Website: lowes
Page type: customer-info-address
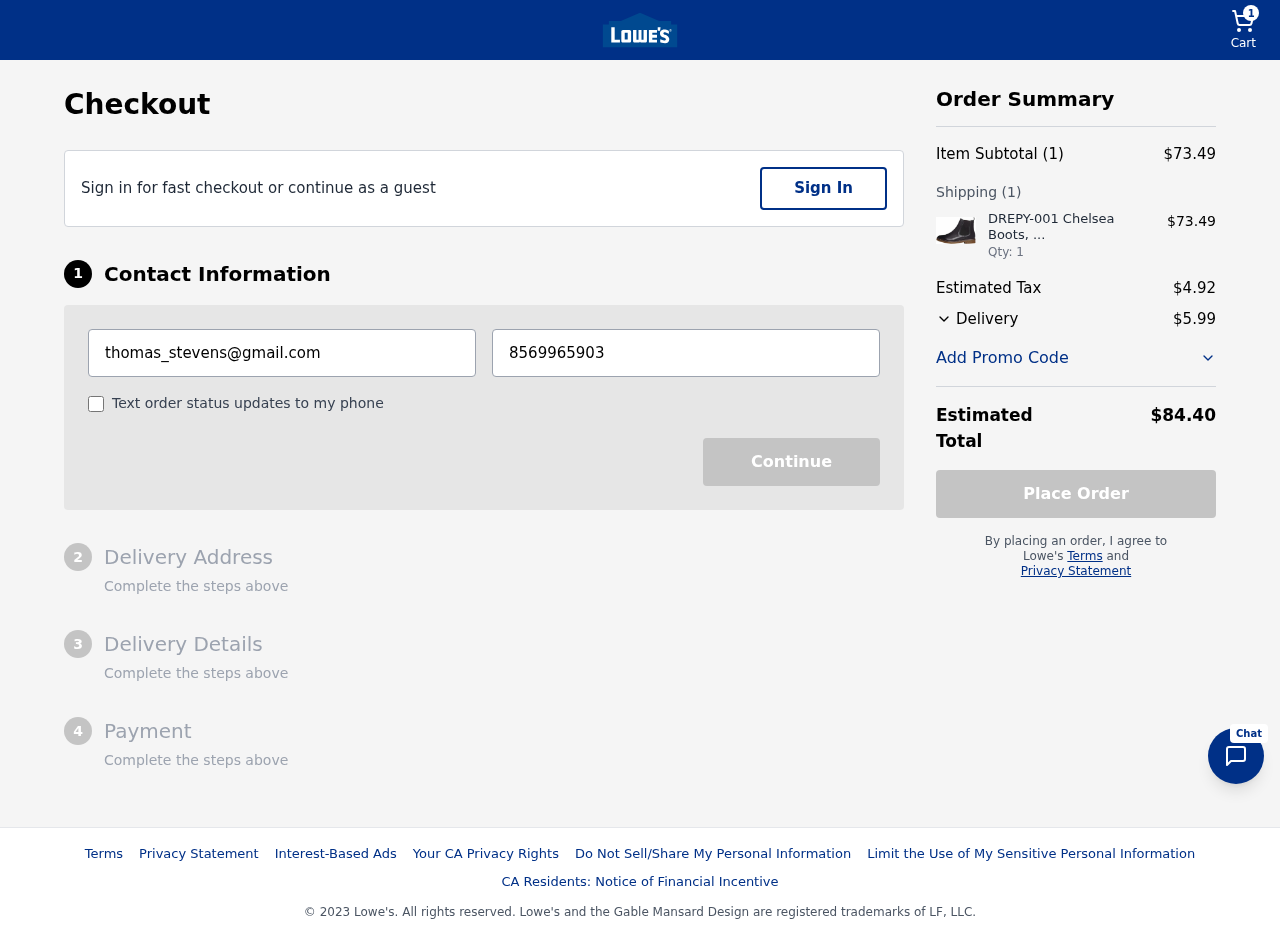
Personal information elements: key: PII_EMAIL
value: thomas_stevens@gmail.com
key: PII_PHONE
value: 8569965903
Product elements: key: PRODUCT1_NAME
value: DREPY-001 Chelsea Boots, Black, 3/3.5 UK
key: PRODUCT1_PRICE
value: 73.49
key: PRODUCT1_QUANTITY
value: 1
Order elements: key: ORDER_NUM_ITEMS
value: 1
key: ORDER_SUBTOTAL
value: $73.49
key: ORDER_NUM_ITEMS2
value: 1
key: ORDER_TAX
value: $4.92
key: ORDER_SHIPPING_COST
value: $5.99
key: ORDER_TOTAL
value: $84.40